Interaction volume radius: 10 \u00c5
Interaction volume height: 20 \u00c5
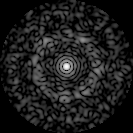
Disorder parameter: 0.834